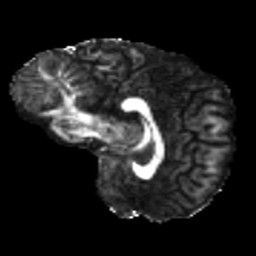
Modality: FA
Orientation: sagittal
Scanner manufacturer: siemens
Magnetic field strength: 3 T
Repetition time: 4 s
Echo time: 0.0594 s